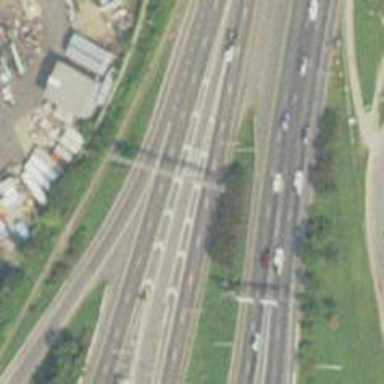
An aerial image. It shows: Motorway link.